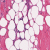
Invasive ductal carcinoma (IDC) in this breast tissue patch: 0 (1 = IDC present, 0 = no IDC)